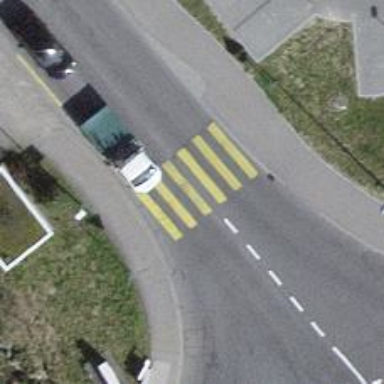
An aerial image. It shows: Marked road crossing.